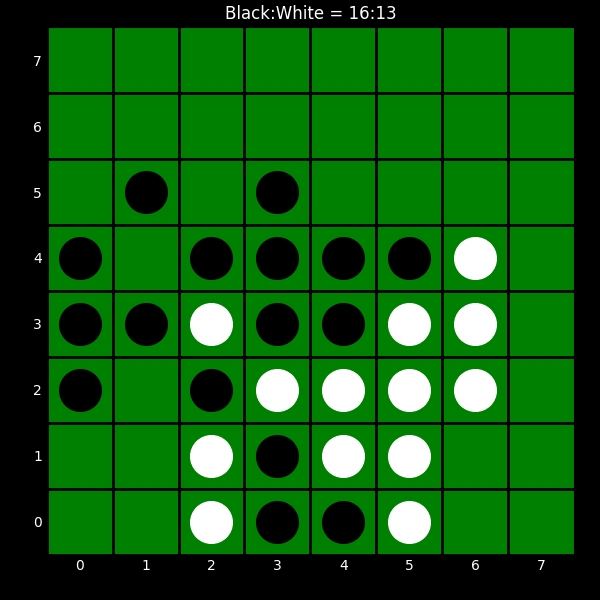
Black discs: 16
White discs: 13